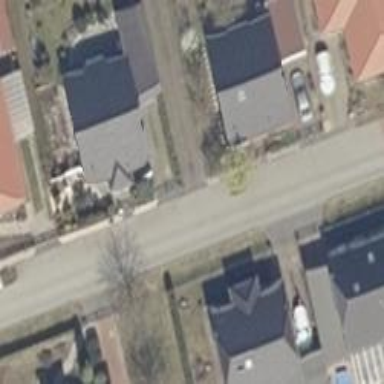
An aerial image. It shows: Living street.